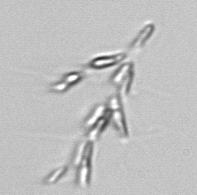
Label: Dinobryon